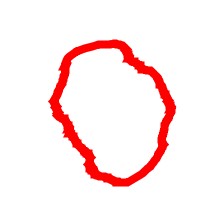
Shape: circle